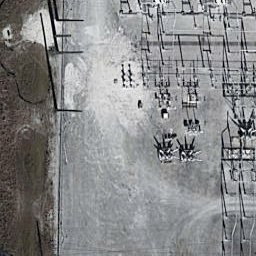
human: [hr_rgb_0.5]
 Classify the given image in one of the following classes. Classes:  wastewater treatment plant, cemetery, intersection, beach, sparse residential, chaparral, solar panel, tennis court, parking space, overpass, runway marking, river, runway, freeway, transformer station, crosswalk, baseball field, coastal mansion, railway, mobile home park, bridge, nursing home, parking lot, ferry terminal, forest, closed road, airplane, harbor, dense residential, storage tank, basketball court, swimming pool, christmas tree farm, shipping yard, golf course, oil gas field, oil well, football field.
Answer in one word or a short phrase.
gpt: transformer station